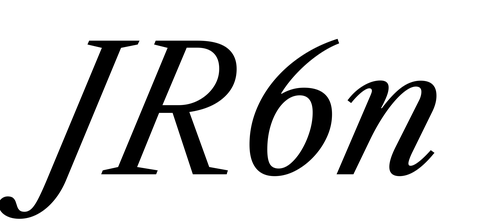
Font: LibreCaslonText-Italic_Italic